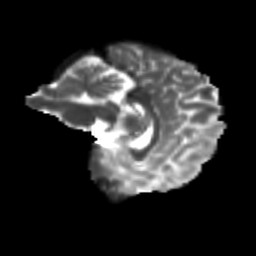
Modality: T2w
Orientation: sagittal
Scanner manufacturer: siemens
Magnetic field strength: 3 T
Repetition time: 9.2 s
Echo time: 0.084 s